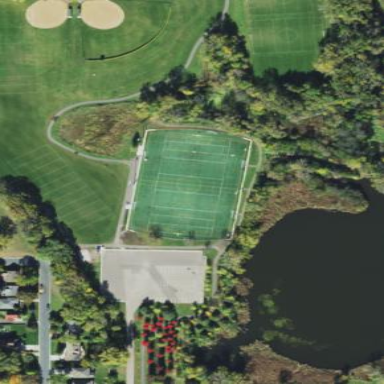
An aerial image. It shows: Soccer pitch with grass surface for leisure and sports.